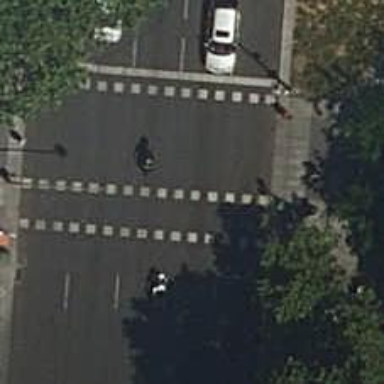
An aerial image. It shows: Road with traffic signals.